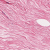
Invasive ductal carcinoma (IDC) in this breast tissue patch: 0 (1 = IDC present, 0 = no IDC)